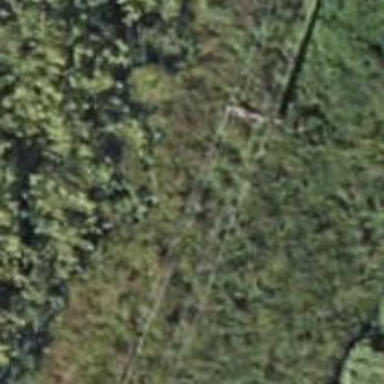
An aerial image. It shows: Power pole.